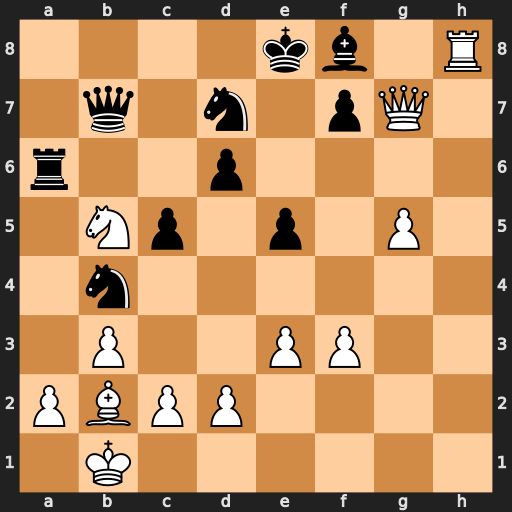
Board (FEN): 4kb1R/1q1n1pQ1/r2p4/1Np1p1P1/1n6/1P2PP2/PBPP4/1K6
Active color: w
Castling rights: -
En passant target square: -
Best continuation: Nc7+ Ke7 Rxf8 Nxf8 Qf6+ Kd7 Nxa6